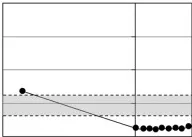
Concussion case 2: persisted symptoms. X axis is days before and after concussion, with day 0 being the day of concussion. : [TNFalpha]SNAP25+/[CD81]SNAP25+ ratio.
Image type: chart (chart)